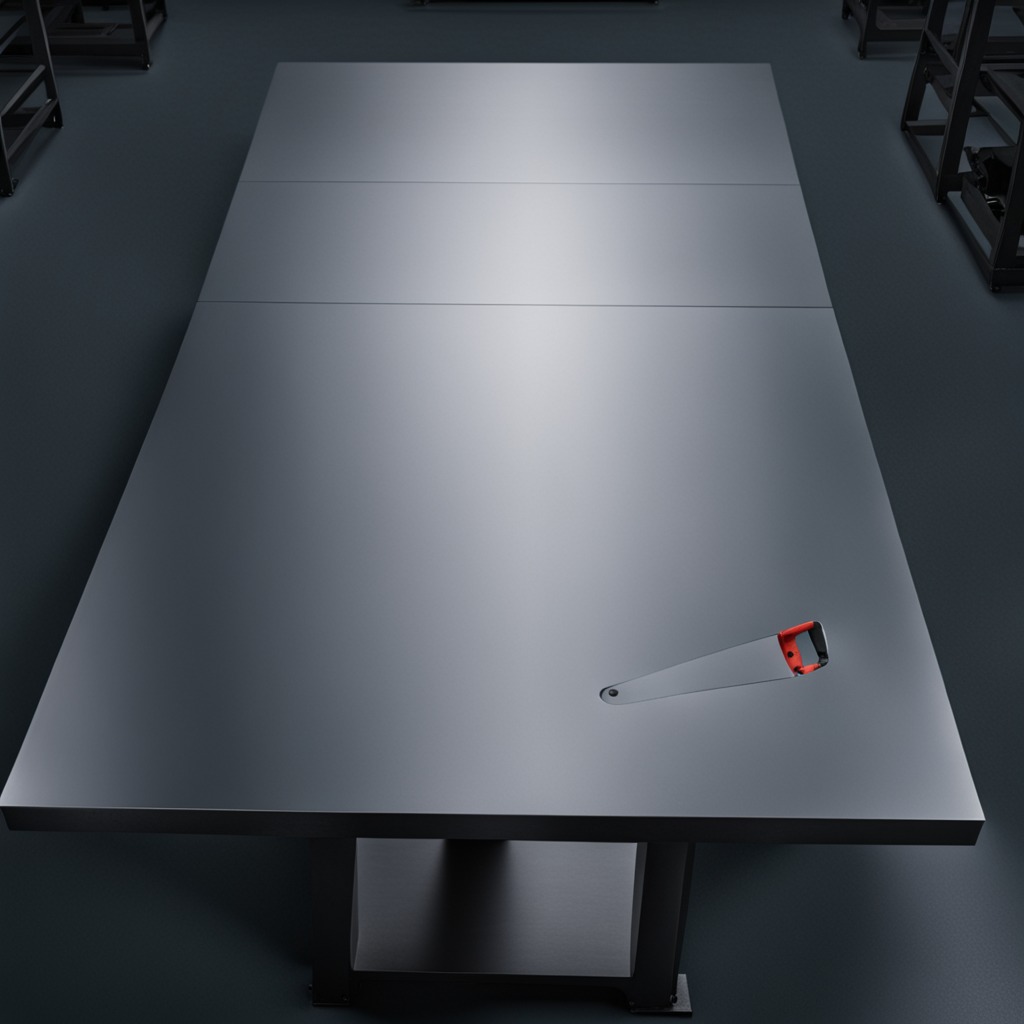
A metal saw is lying on the tabletop.